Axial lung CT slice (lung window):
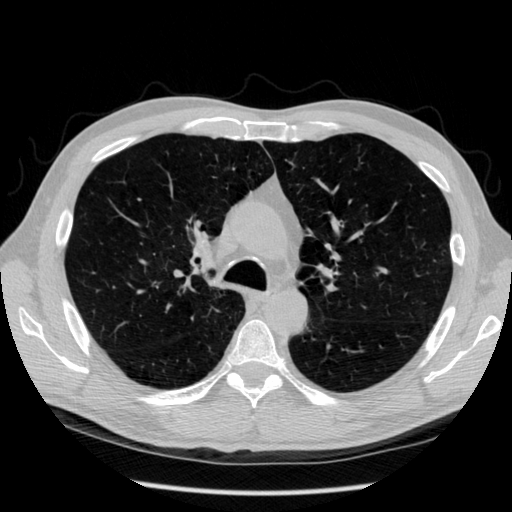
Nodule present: no